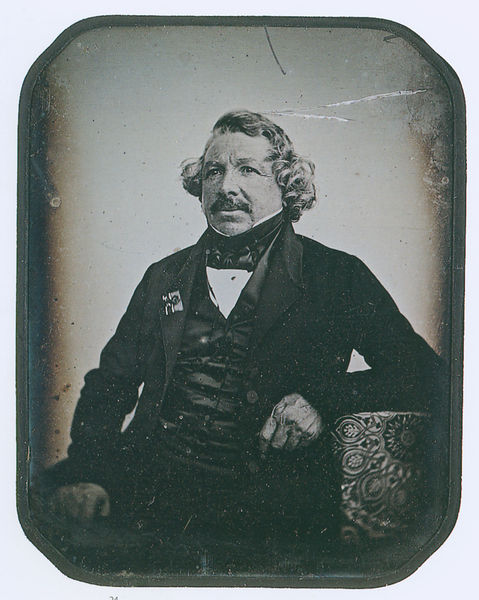
Titel: L. J. M. Daguerre
Künstler: Jean-Baptiste Sabatier-Blot
Institution: Rochester, New York, George Eastman House/ inv. 1976:168:43
Schlagwörter: mann, frisur, nase, blick, ornament, alt, anzug, bart, hemd, jacke, schnurrbart, arme, falten, kragen, mensch, hände, porträt, haare, sessel, sitzend, kinn, knopf, locken, sack, man, heiß, lehnen, ernst, halstuch, sitzt, jackett, schnauzbart, weste, foto, fotografie, lockig, orden, schlips, entschlossen, sacko, altmodisch, schwarz weiß foto, modisch, stutzer